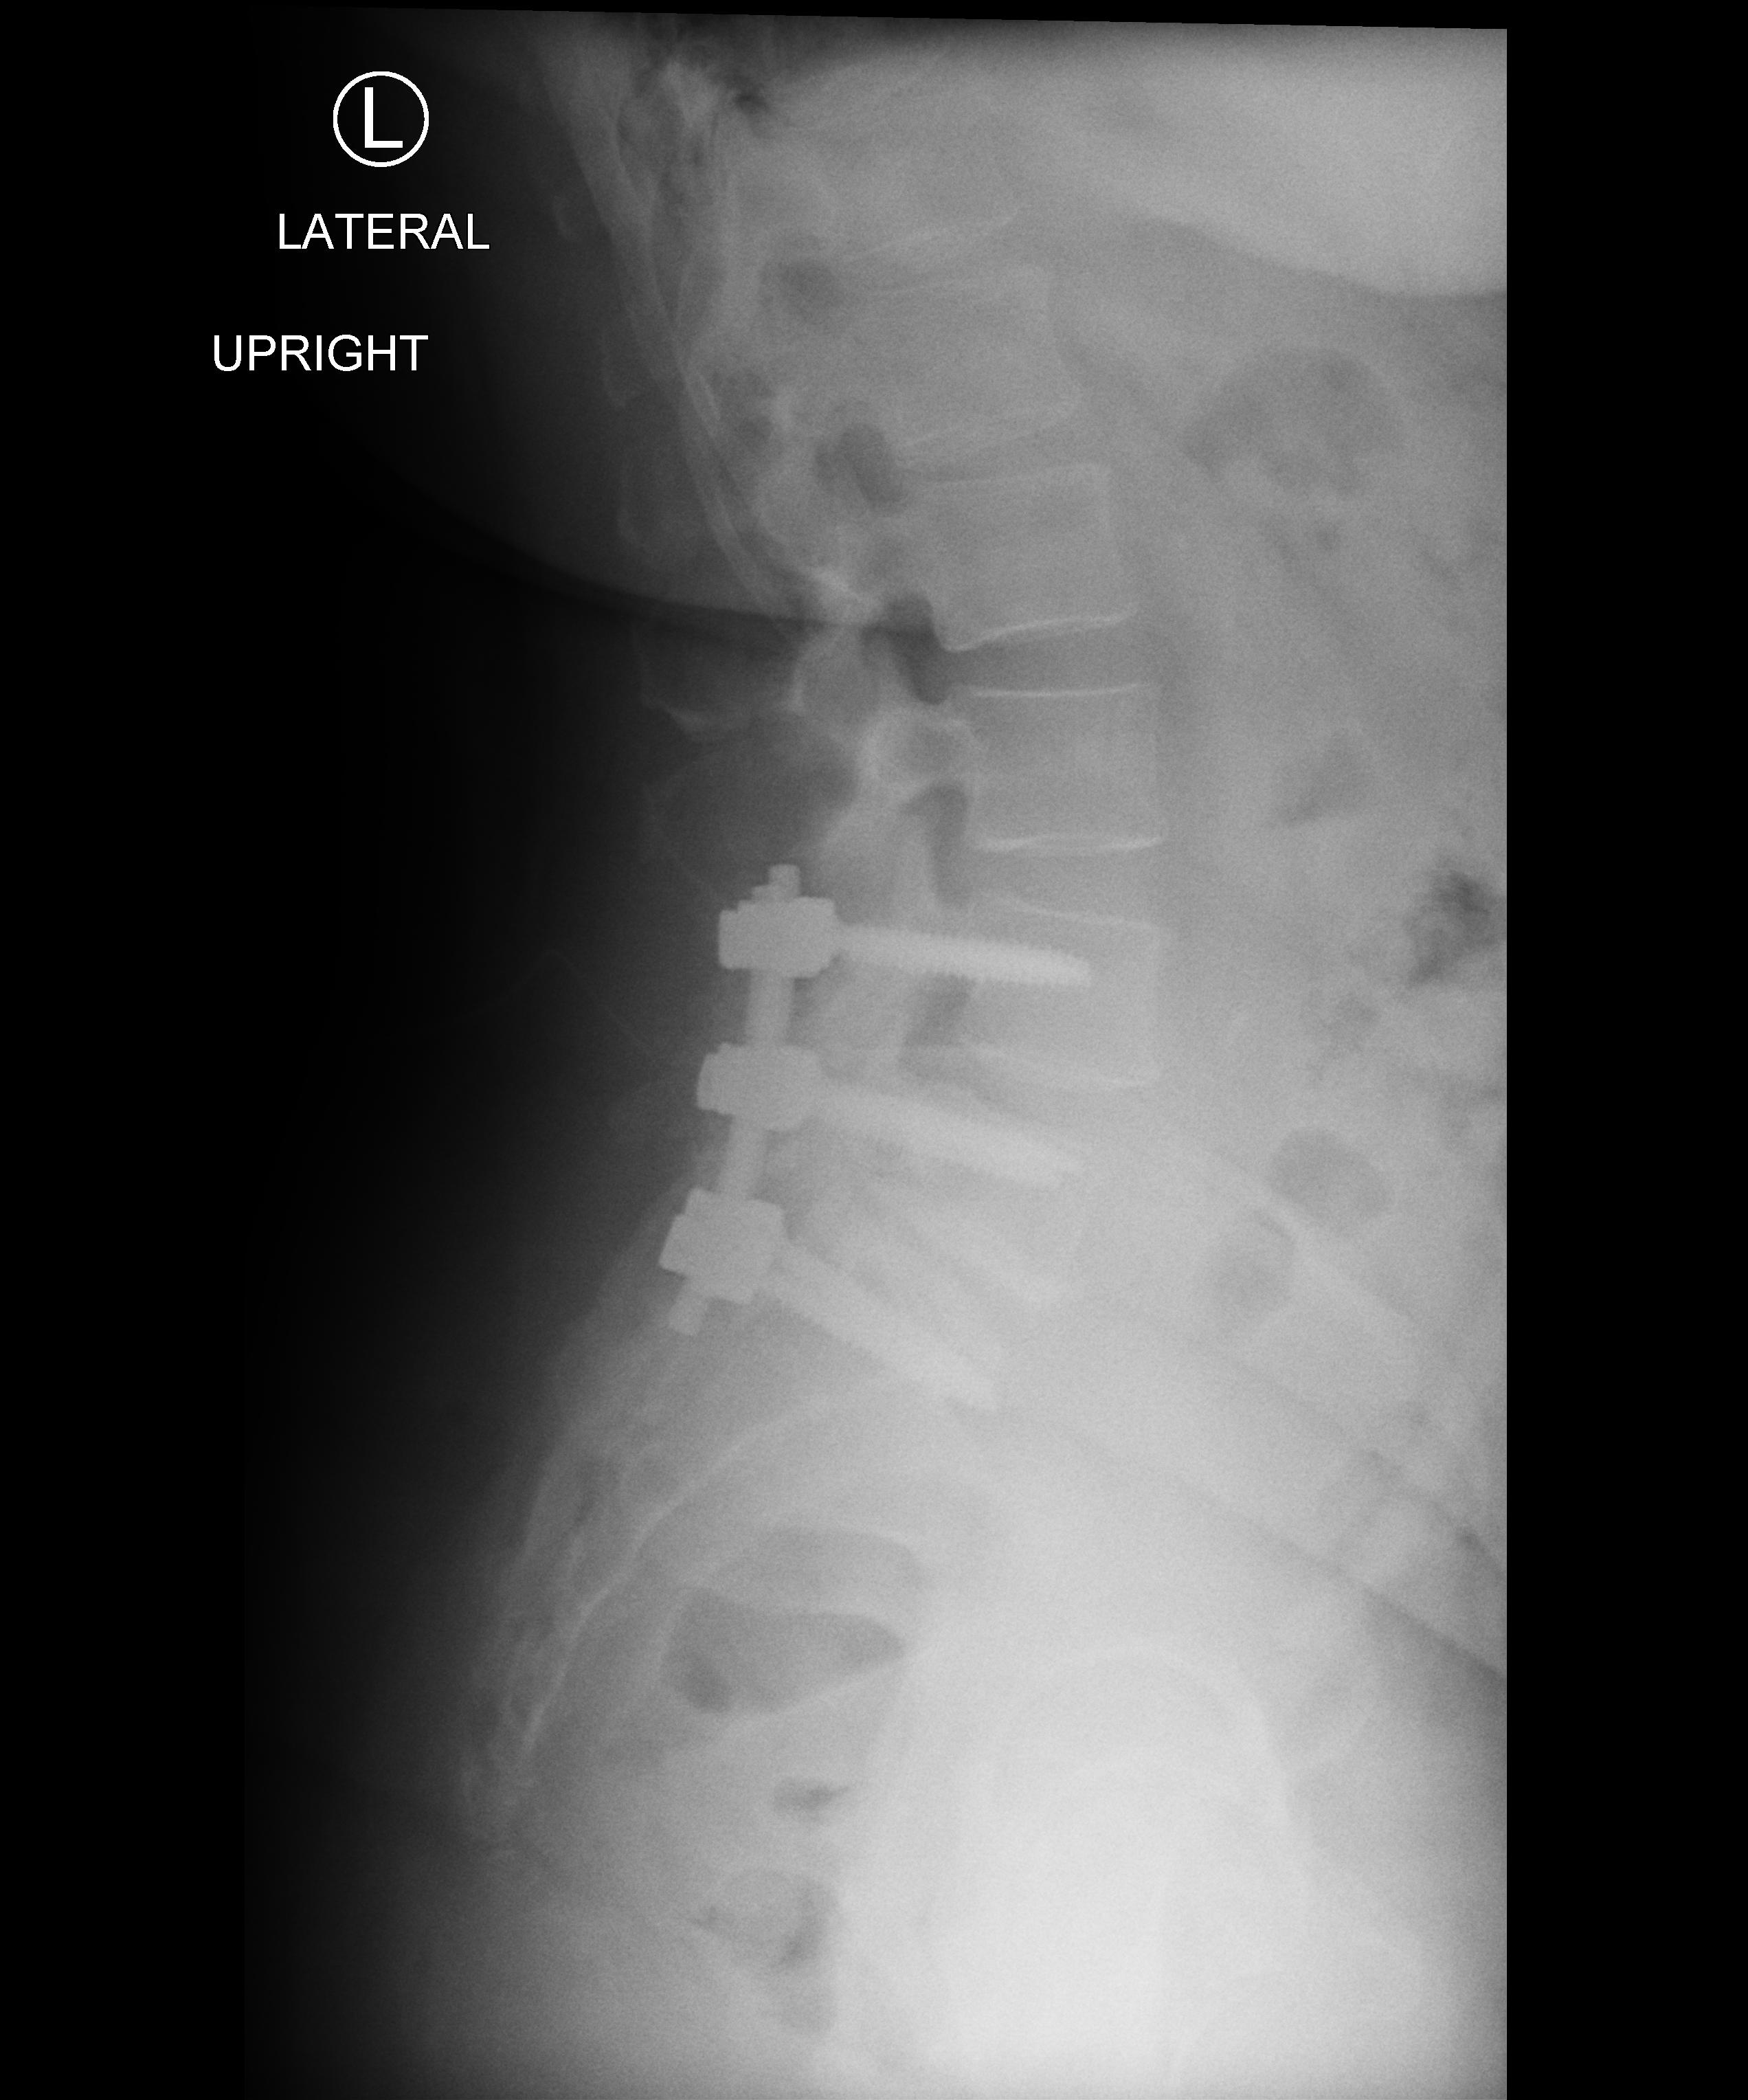
View: LATERAL
Implant manufacturer: Styker everest (K2M)